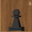
Piece: bP